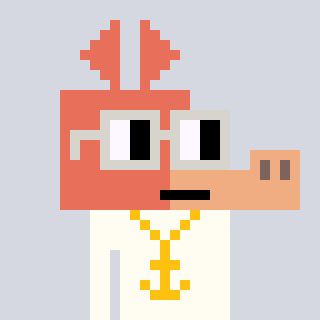
a pixel art character with square light gray glasses, a aardvark-shaped head and a grayscale-colored body on a cool background